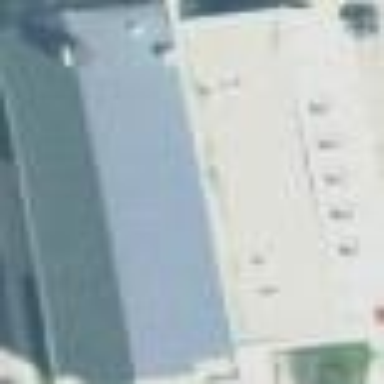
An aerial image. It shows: Community center building.